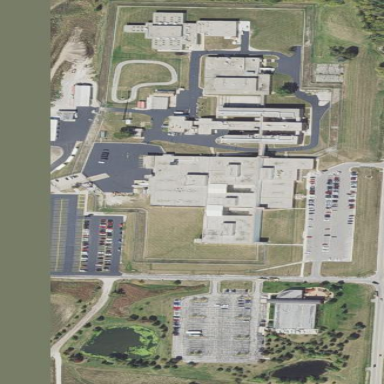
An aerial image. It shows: Prison.